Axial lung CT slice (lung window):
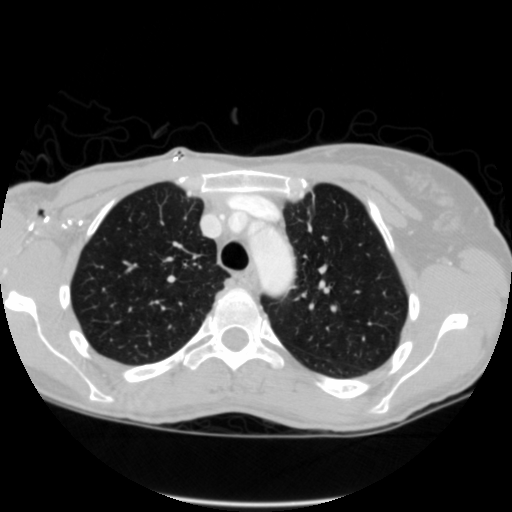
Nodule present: no